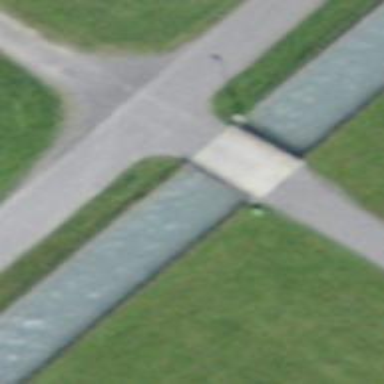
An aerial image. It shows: Unclassified road passing over concrete bridge.